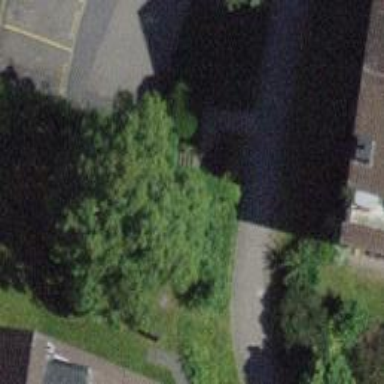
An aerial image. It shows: Parking entrance.